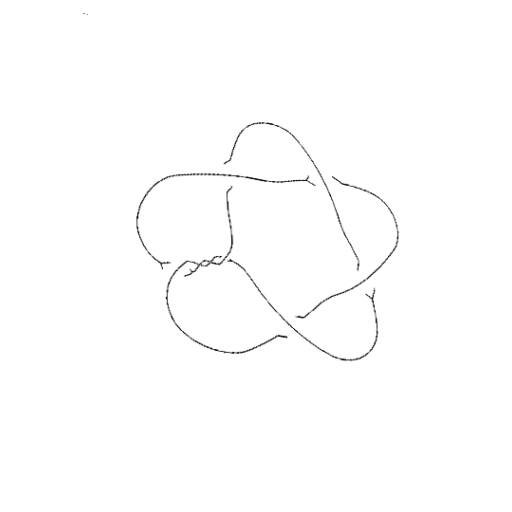
Crossing number: 8